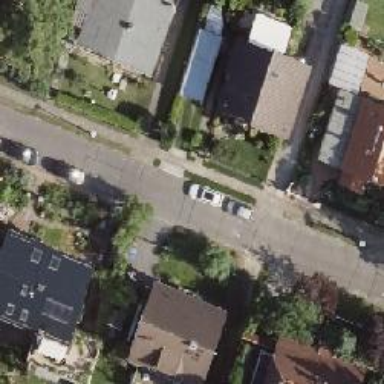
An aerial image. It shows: Residential road with asphalt surface. There is sidewalk on the left side.